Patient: sex F, age 69
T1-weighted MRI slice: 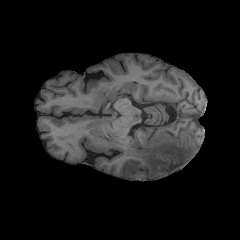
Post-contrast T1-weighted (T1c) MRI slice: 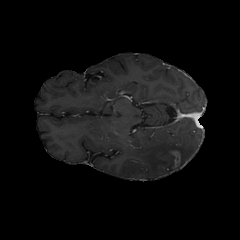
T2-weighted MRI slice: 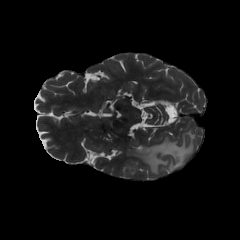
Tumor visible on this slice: yes
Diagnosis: Glioblastoma, IDH-wildtype
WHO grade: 4